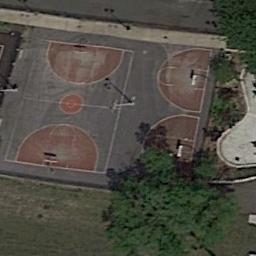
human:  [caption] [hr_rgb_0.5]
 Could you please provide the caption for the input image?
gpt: The basketball court on the playground is next to the lawn,With some trees nearby .

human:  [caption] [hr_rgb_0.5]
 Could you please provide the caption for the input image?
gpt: There are two basketball courts beside the track .

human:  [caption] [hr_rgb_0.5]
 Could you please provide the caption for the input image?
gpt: A basketball court is in the middle of grass next to some trees .

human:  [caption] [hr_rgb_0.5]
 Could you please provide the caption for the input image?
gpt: A basketball court on the lawn and some trees beside .

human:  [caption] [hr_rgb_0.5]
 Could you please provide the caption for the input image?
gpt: The grass is beside the basketball court .